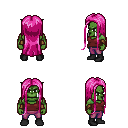
a pixel art fantasy rpg character, male body template, orc, green skin, maroon pirate shirt, magenta pants, pink extra-long hairstyle, cloth bracers, black shoes, four views (front, back, left, right), 2x2 character sprite sheet, small pixel art, hard edges, no anti-aliasing